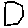
Label: hexagon